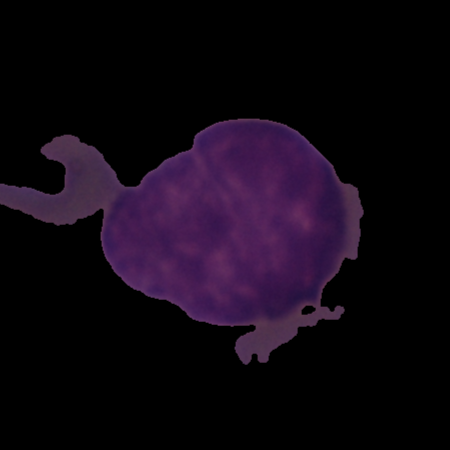
Label: cancer